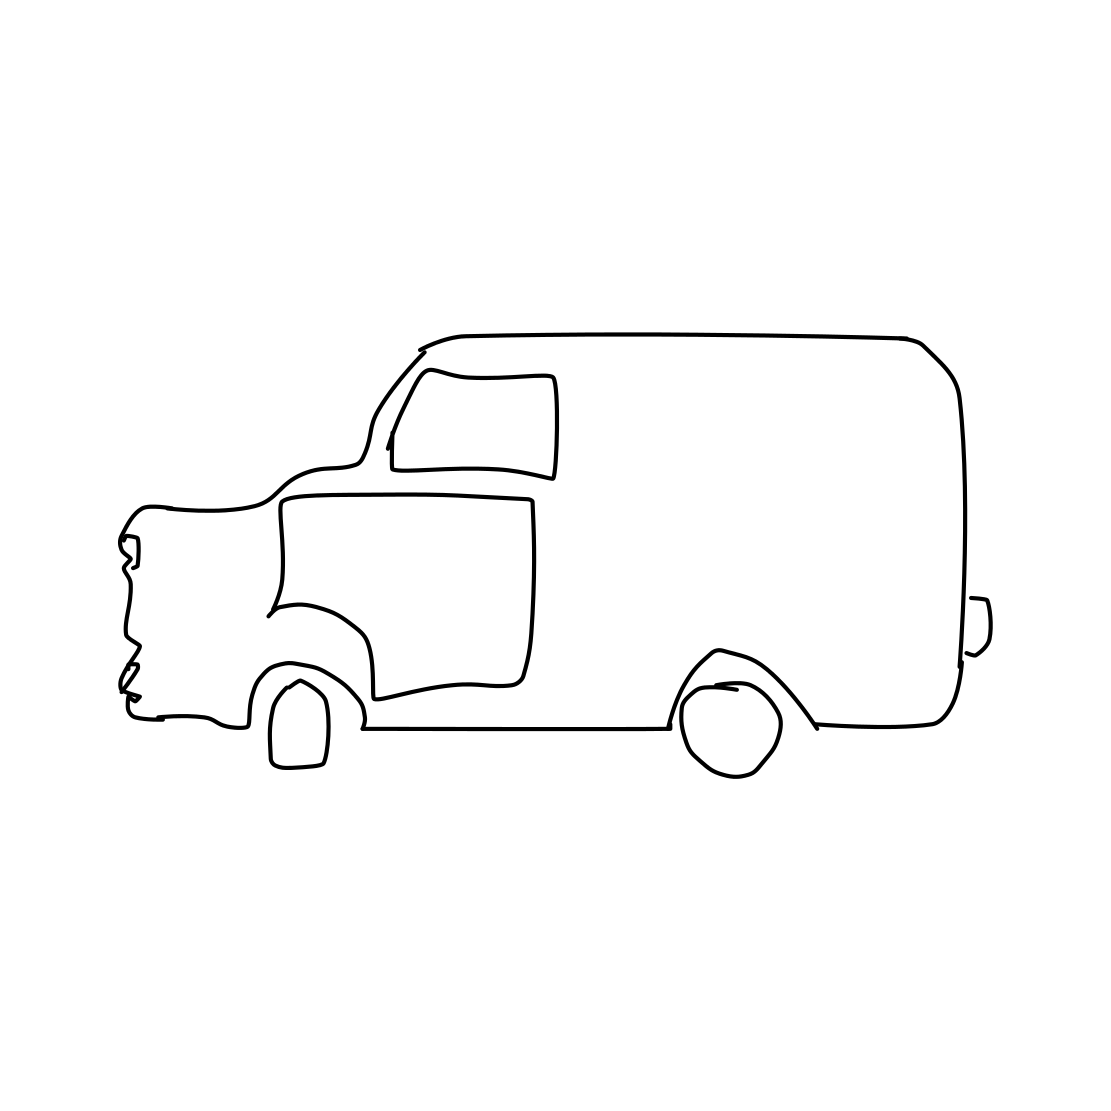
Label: van